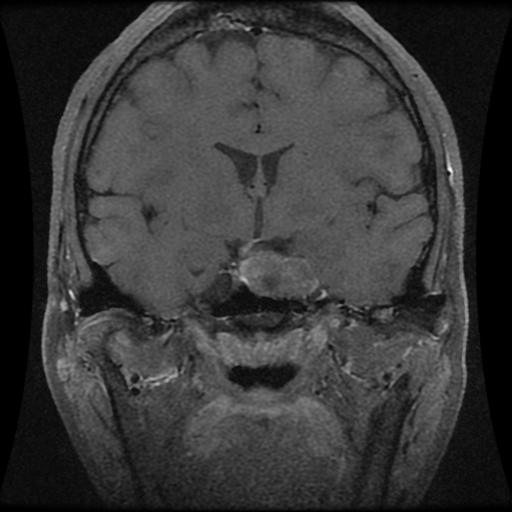
Label: pituitary